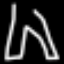
Label: pants